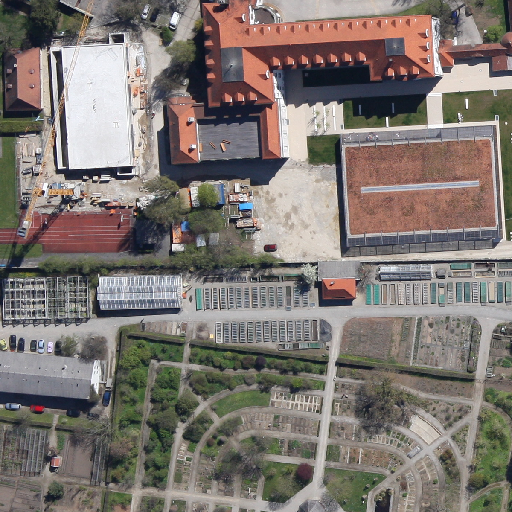
Referring expression: car in the parking area